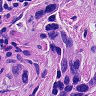
Metastatic tissue present: yes